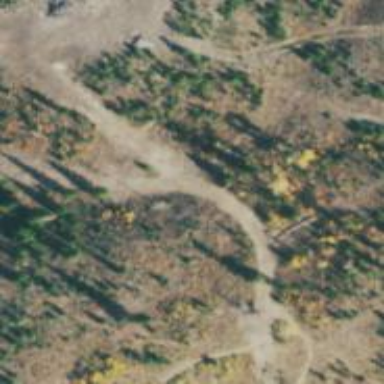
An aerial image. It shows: Advanced Nordic skiing trail that is groomed for classic and skating techniques.